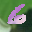
Label: 6